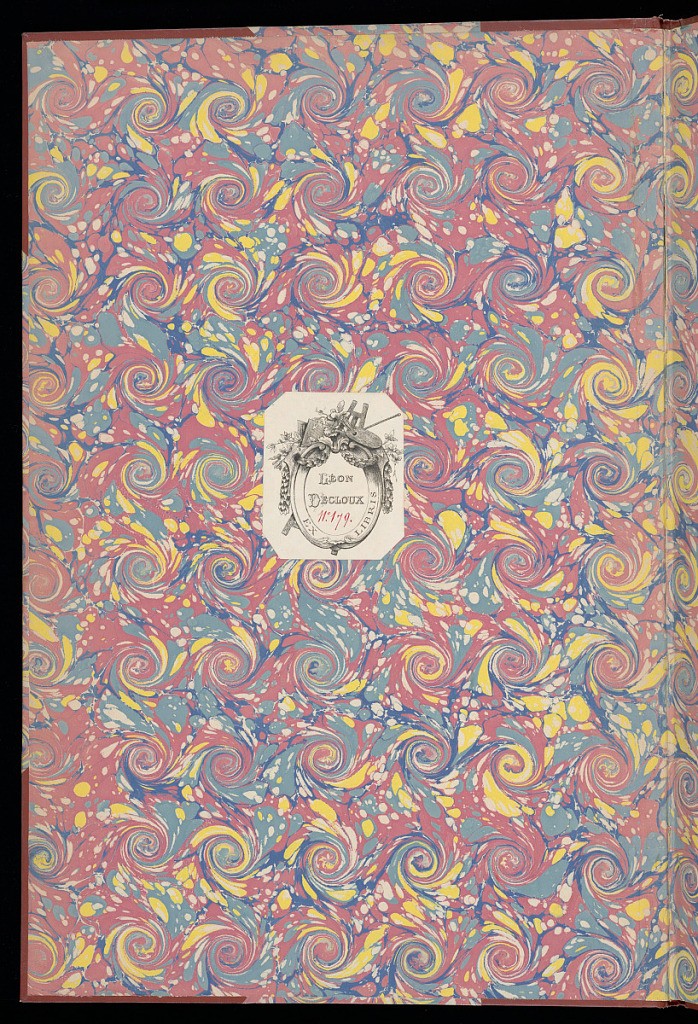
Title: NEUVIEME LIVRE D’ORNEMENS Propre pour la Menuiserie Inventé par Mondon Fils
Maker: Jean Mondon, French, fl. 1736 – 1745
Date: mid- 18th century
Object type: Album
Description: Album of ornament prints with designs by Mondon, including a series of designs for boiseries (paneling), and a title page for a series of carriage designs, all featuring rococo motifs and ornament. The first series of ornament prints may be a later edition or copy by the publisher Crepy, with some of the previous addresses removed but still visible on some plates. The plates are numbered.